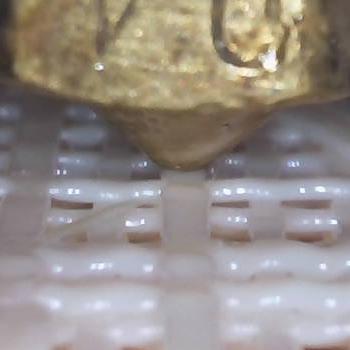
Flow rate: 300%